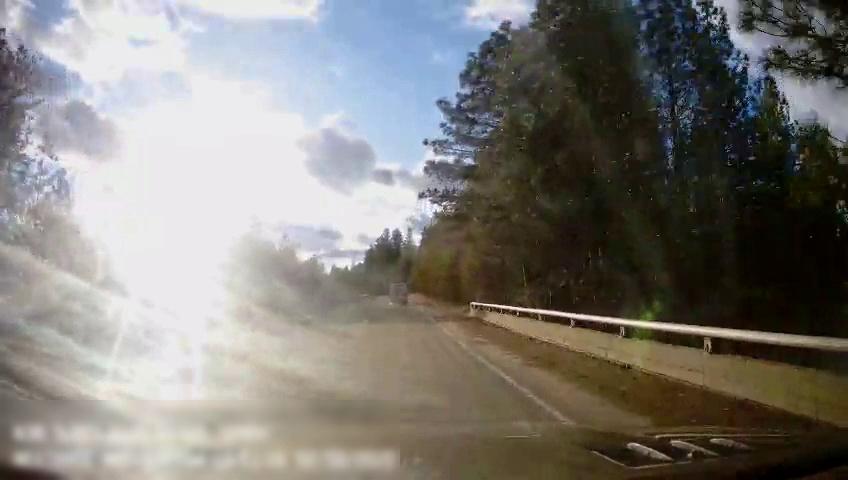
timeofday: Day
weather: Sunny
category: Drivable Space
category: Vehicles | Van
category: Lanes | Current Lane
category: Lanes | Current Lane